Interaction volume radius: 5 \u00c5
Interaction volume height: 15 \u00c5
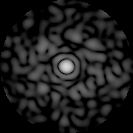
Disorder parameter: 0.8313